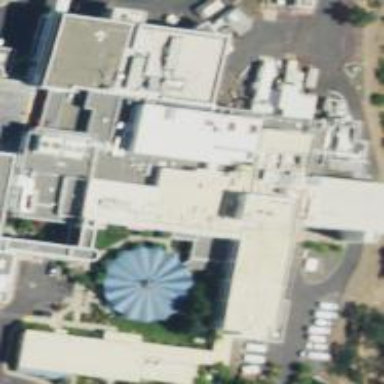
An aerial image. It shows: Hospital building.